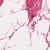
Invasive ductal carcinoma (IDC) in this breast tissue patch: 0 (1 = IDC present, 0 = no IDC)